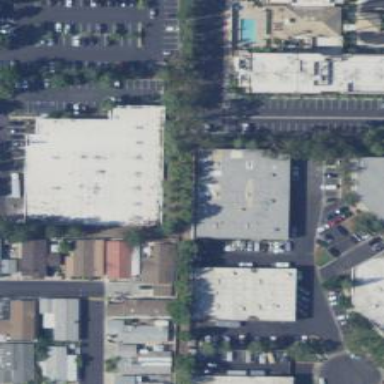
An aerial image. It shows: Commercial area.